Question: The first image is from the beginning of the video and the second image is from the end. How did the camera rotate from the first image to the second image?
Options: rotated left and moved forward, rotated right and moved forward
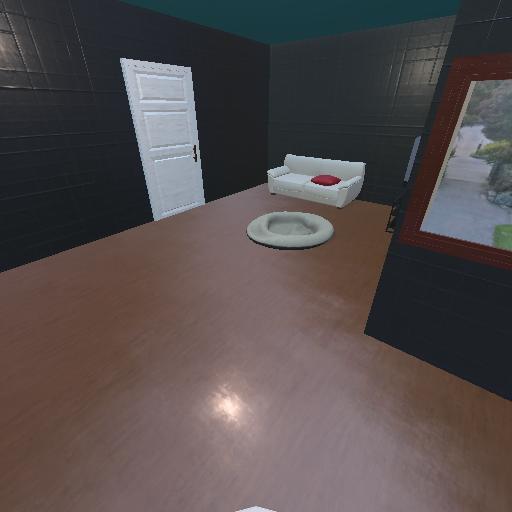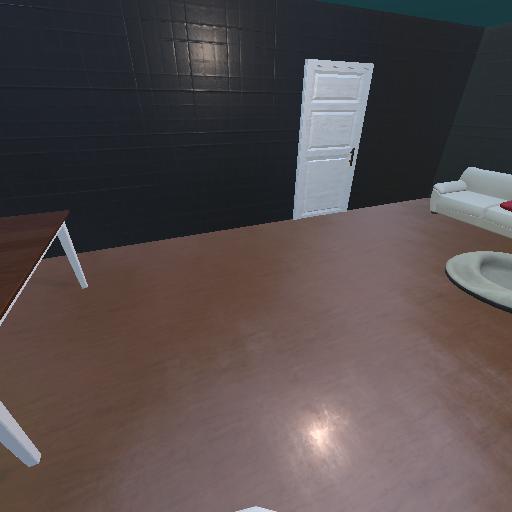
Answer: rotated left and moved forward